Question:
This is the error I am getting when I hit submit on my form for uploading an image. Can anyone help me out? I feel like the JSON serialize isnt working. which is causing the error.
'''
class FoodItem < ApplicationRecord
mount_uploader :image, ImageUploader
serialize :image, JSON # If you use SQLite, add this line
belongs_to :user, optional: true
validates :name, :description, :resturant, :glutenfree, :vegan, presence: true
validates :description, length: {maximum: 1000, too_long: "%{count} characters is the maximum allowed"}
validates :title, length: {maximum: 140, too_long: "%{count} characters is the maximum allowed"}
'''
end
here is my food controller,
'''
class FoodItemsController < ApplicationController
before_action :set_food_item, only: %i[ show edit update destroy ]
before_action :authenticate_user!, except: [:index, :show]
# GET /food_items or /food_items.json
def index
@food_items = FoodItem.all.order("created_at desc")
end
# GET /food_items/1 or /food_items/1.json
def show
end
# GET /food_items/new FoodItem.new
def new
@food_item = current_user.food_items.build
end
# GET /food_items/1/edit
def edit
end
# POST /food_items or /food_items.json FoodItem.new(food_item_params)
def create
@food_item = current_user.food_items.build(food_item_params)
respond_to do |format|
if @food_item.save
format.html { redirect_to food_items_url(@food_item), notice: "Food item was successfully created." }
format.json { render :show, status: :created, location: @food_item }
else
format.html { render :new, status: :unprocessable_entity }
format.json { render json: @food_item.errors, status: :unprocessable_entity }
end
end
end
# PATCH/PUT /food_items/1 or /food_items/1.json
def update
respond_to do |format|
if @food_item.update(food_item_params)
format.html { redirect_to food_items_url(@food_item), notice: "Food item was successfully updated." }
format.json { render :show, status: :ok, location: @food_item }
else
format.html { render :edit, status: :unprocessable_entity }
format.json { render json: @food_item.errors, status: :unprocessable_entity }
end
end
end
# DELETE /food_items/1 or /food_items/1.json
def destroy
@food_item.destroy
respond_to do |format|
format.html { redirect_to food_items_url, notice: "Food item was successfully destroyed." }
format.json { head :no_content }
end
end
# Use callbacks to share common setup or constraints between actions.
def set_food_item
@food_item = FoodItem.find(params[:id])
end
# Only allow a list of trusted parameters through.
def food_item_params
params.require(:food_item).permit(:name, :foodtype, :description, :ingrediants, :resturant, :glutenfree, :vegan, :image)
end
'''
end
I believe the error is being caused by the image not being serialized to json because when I got to /public/images/tmp the images are being uploaded.
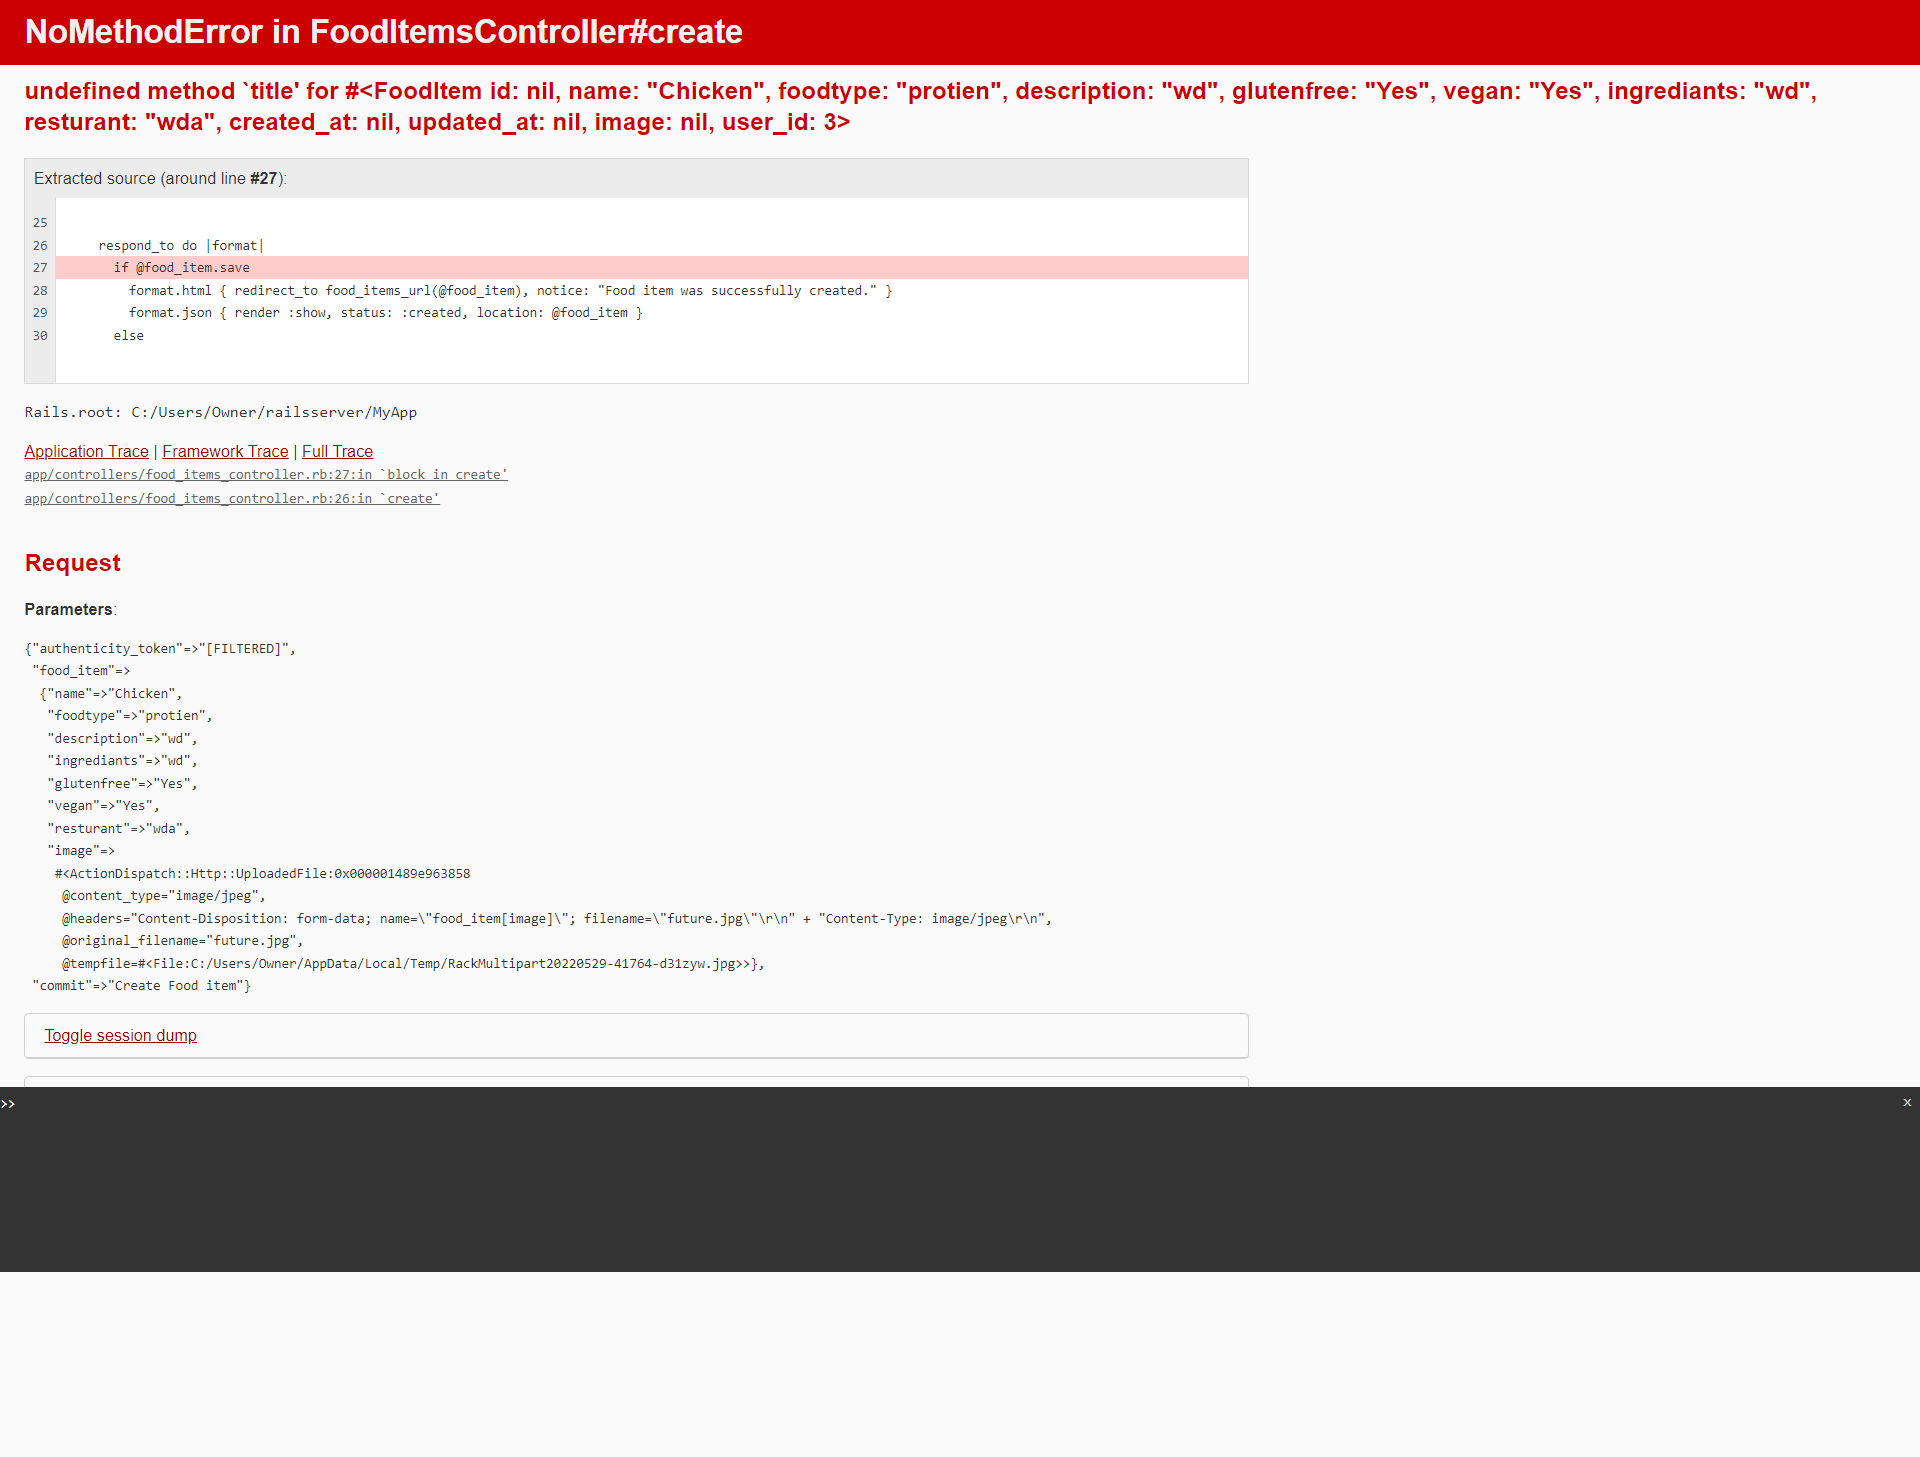
Answer: 1. run rails db:migrate if title field not found foodItem_table
2. add title into food_item_params
'''
def food_item_params
params.require(:food_item).permit(:name, :foodtype, :description, :ingrediants, :resturant, :glutenfree, :vegan, :image, :title)
end
'''
3: run 'rails s'